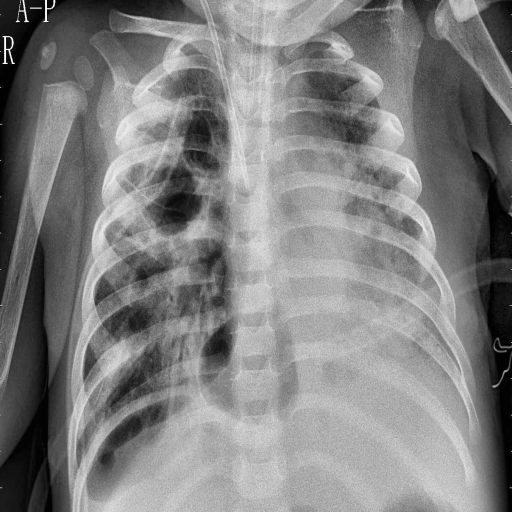
Finding: PNEUMONIA